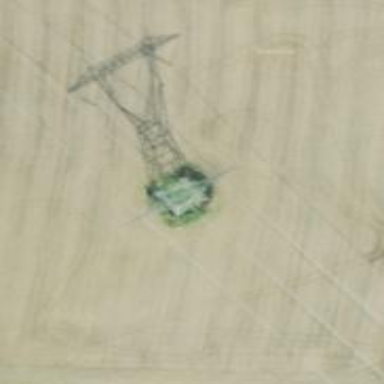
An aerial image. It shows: Lattice structure tower.